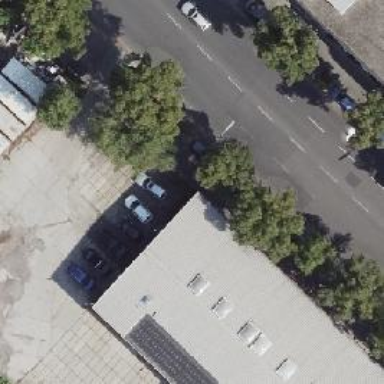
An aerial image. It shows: Broadleaved deciduous tree in parking area.